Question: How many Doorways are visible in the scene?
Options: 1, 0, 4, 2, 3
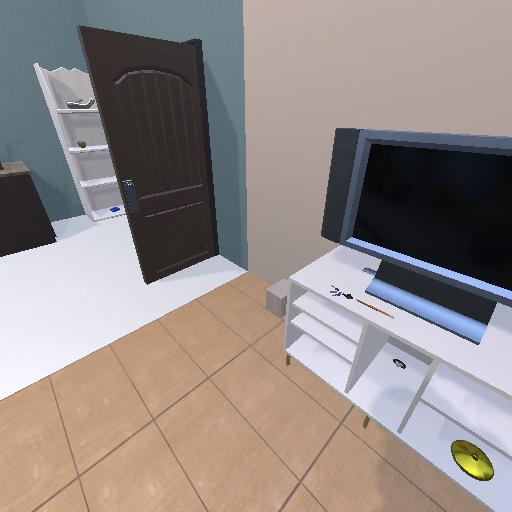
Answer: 1